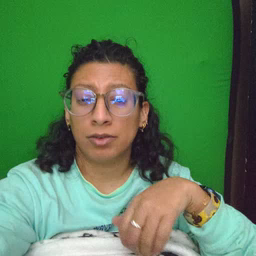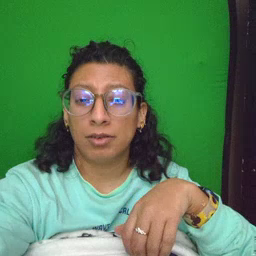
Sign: dad